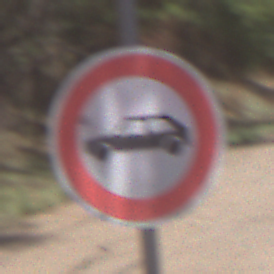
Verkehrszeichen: VerbotPersonenkraftwagen
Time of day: Midday
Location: Outdoor (RoadRail)
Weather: Clear
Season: NotSpecified
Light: Natural